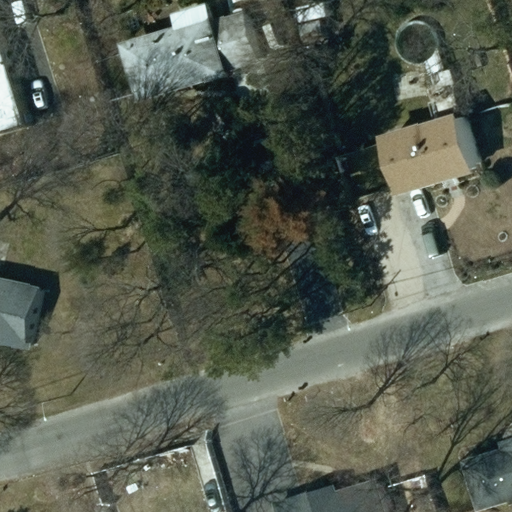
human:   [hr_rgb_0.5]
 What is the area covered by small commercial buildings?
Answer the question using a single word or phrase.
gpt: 0m2

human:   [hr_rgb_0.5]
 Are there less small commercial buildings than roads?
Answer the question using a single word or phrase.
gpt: yes

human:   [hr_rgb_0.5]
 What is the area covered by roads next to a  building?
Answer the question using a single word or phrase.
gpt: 0m2

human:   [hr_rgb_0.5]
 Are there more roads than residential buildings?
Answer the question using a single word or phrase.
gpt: no

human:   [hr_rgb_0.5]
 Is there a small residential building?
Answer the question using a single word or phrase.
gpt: yes

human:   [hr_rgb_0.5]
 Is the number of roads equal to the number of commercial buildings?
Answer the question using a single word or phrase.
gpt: no

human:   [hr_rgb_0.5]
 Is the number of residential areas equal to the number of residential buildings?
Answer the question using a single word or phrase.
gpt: no

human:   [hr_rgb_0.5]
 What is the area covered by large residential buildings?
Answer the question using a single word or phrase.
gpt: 0m2

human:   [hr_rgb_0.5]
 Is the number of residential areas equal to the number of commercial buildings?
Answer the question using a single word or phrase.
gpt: no

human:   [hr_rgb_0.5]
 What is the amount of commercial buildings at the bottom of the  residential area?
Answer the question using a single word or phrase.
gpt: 0

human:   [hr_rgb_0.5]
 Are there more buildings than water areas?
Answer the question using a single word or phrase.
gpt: yes

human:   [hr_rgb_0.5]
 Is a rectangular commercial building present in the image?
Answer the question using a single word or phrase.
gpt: no

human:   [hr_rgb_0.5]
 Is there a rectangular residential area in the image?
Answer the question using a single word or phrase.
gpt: yes

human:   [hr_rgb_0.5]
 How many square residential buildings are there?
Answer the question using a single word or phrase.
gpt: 0

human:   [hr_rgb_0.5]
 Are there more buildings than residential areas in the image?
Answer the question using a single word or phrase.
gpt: yes

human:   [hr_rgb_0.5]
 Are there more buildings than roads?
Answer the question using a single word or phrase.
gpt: yes

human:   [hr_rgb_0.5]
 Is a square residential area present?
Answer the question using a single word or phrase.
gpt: no

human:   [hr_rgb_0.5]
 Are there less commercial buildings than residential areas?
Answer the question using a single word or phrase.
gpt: yes

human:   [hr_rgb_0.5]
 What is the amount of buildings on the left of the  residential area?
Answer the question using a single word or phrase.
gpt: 0

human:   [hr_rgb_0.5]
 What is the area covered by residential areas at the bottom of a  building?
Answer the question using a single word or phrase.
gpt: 0m2

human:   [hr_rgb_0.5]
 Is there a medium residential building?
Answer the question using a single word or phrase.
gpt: yes

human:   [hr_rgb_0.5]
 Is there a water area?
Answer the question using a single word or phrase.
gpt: no

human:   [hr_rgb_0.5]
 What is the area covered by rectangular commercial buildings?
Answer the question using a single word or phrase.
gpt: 0m2

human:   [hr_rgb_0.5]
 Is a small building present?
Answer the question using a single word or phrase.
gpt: yes

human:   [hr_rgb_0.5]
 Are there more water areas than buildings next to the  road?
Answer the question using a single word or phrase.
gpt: no

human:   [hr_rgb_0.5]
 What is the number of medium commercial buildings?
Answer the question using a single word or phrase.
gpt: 0

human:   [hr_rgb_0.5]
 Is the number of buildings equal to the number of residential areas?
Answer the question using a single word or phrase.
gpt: no

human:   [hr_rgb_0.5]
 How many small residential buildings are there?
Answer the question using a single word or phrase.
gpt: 1

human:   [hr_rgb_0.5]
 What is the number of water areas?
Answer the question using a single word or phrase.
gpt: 0

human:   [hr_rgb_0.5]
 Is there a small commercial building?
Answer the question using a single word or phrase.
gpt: no

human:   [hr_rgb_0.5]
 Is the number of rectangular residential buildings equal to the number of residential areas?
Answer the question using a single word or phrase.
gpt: no

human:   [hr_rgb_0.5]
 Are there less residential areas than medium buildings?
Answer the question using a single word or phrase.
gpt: yes

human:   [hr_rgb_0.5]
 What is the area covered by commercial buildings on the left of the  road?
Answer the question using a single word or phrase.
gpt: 0m2

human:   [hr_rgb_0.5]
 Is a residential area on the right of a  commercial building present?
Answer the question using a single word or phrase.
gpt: no

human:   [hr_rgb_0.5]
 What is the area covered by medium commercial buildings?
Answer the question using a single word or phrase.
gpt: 0m2

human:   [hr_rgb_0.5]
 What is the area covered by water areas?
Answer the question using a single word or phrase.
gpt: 0m2